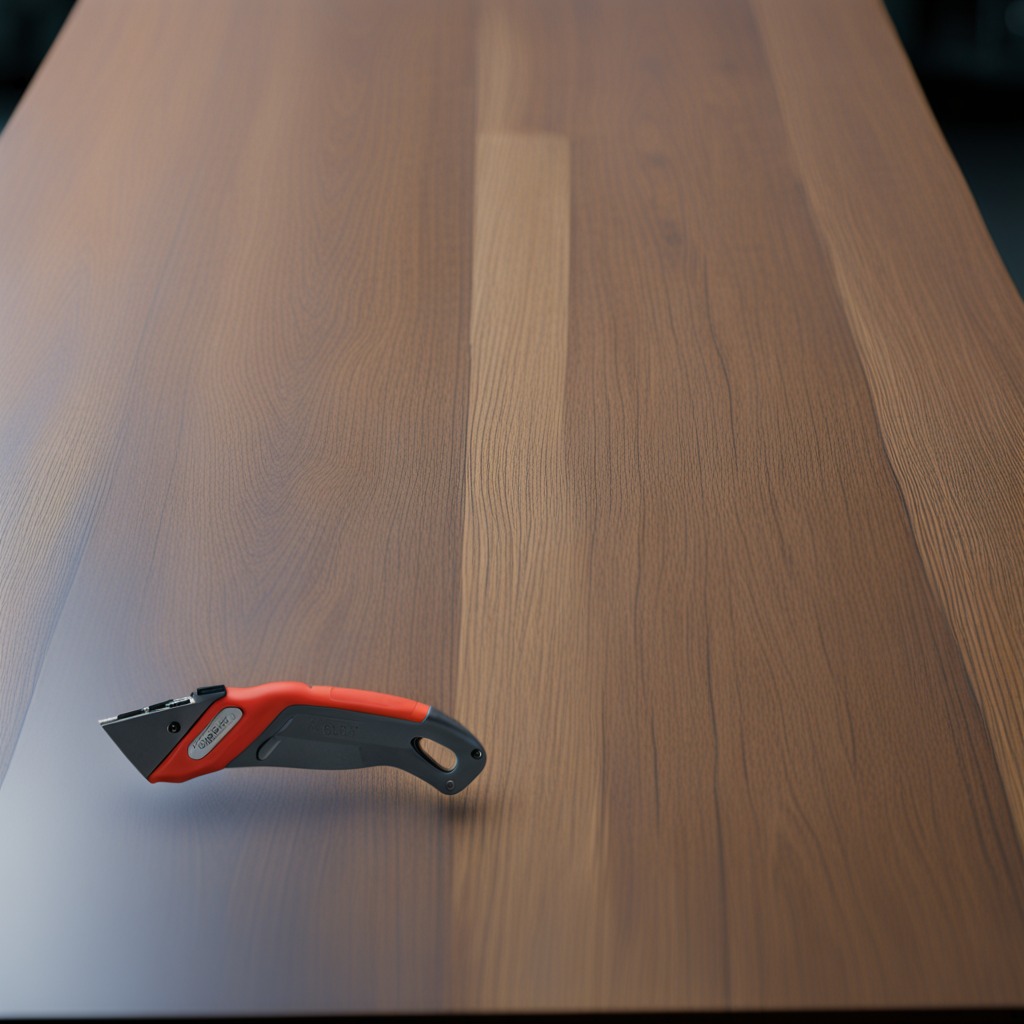
A utility knife is lying on the old table with faint burn marks in a small garage at twilight.